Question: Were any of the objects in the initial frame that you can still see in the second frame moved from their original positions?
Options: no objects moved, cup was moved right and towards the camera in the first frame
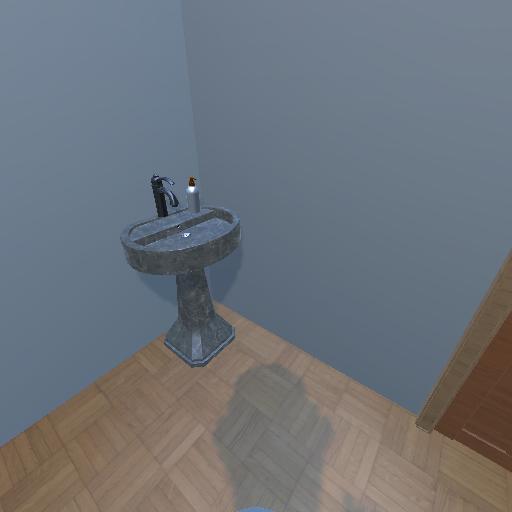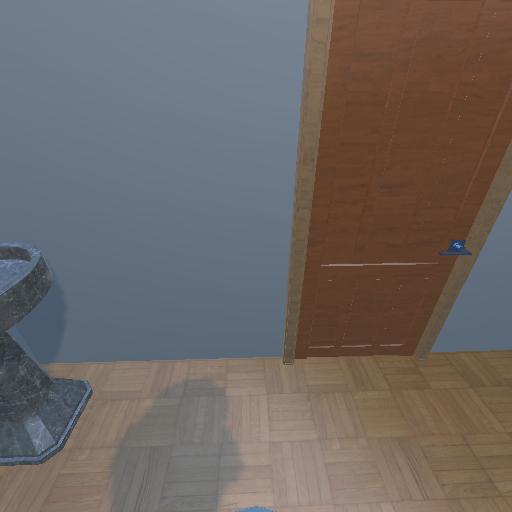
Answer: no objects moved